Interaction volume radius: 5 \u00c5
Interaction volume height: 35 \u00c5
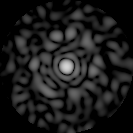
Disorder parameter: 0.84